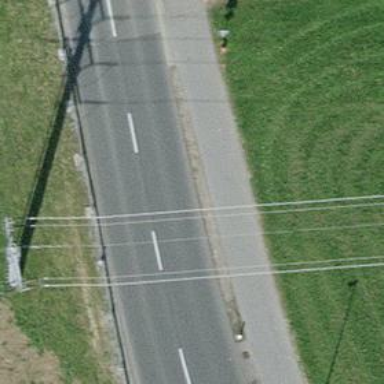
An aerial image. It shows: Asphalt cycleway.